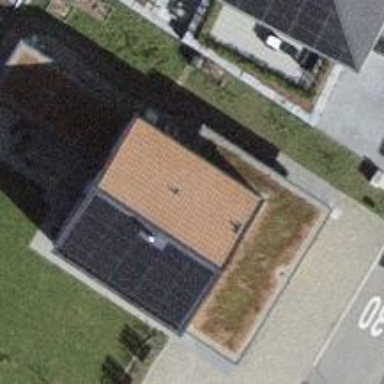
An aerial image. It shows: Solar power generator with photovoltaic panels.